Question: I did an new project only with the code shown in the <URL>. I have this :
'''
# app_delegate.rb
class AppDelegate < PM::Delegate
def on_load(app, options)
@menu = open MenuDrawer
end
def show_menu
@menu.show :left
end
end
#menu_drawer.rb
class MenuDrawer < PM::Menu::Drawer
def setup
self.center = HomeScreen.new(nav_bar: true)
self.left = NavigationScreen
self.to_show = [:pan_bezel, :pan_nav_bar]
self.transition_animation = :swinging_door
self.max_left_width = 250
self.shadow = false
end
end
#navigation_screen.rb
class NavigationScreen < ProMotion::TableScreen
def table_data
[{
title: nil,
cells: [{
title: 'OVERWRITE THIS METHOD',
action: :swap_center_controller,
arguments: HomeScreen
}]
}]
end
def swap_center_controller(screen_class)
app_delegate.menu.center_controller = screen_class
end
end
'''
My app is running but there is no sidebar as you can see here :

Did I miss something ?
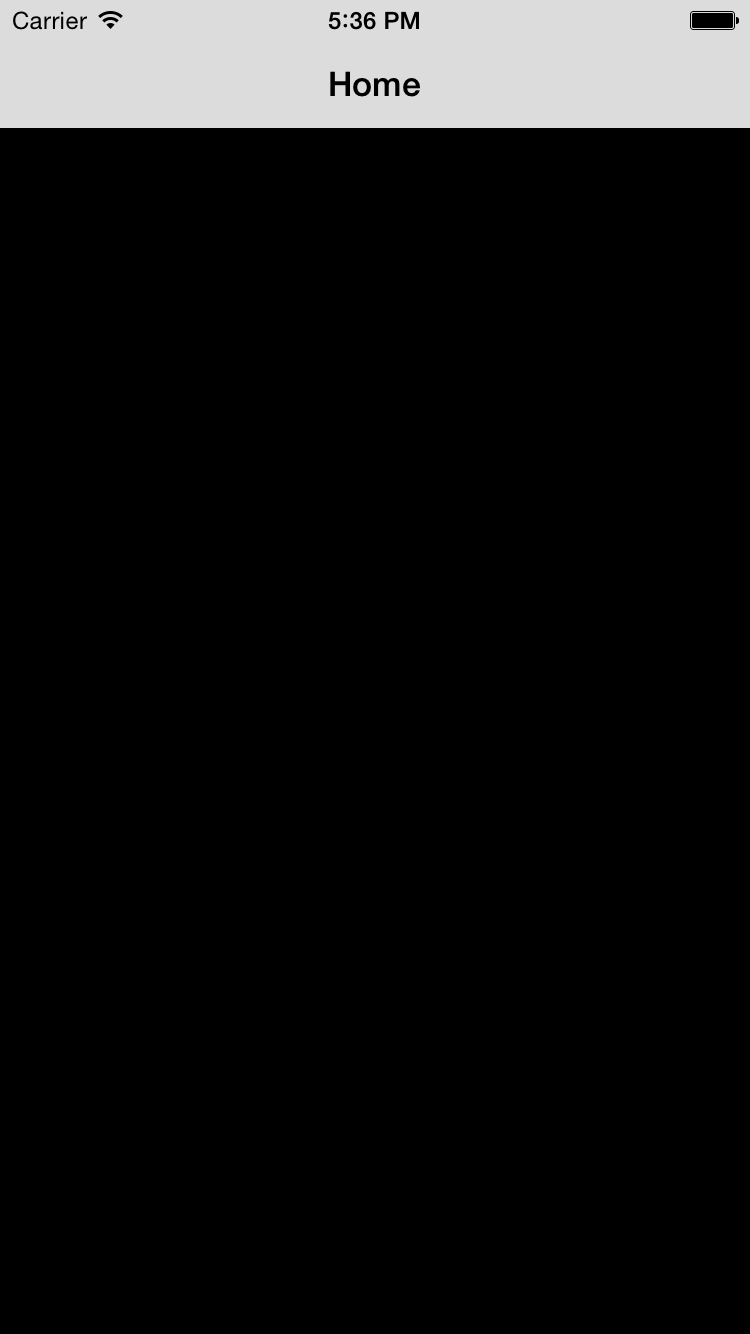
Answer: No. What you have there should be working. You'll have to pan the bezel or nav bar to reveal the left controller (which is hidden when you first open the app). I've been thinking about adding a menu button to the examples to make this a little bit clearer. Here's how that might work:
'''
# home_screen.rb
class HomeScreen < PM::Screen
title "Home"
def on_load
set_nav_bar_button :right, title: "Menu", action: :open_menu
end
def open_menu
app_delegate.show_menu
end
end
# navigation_screen.rb
class NavigationScreen < ProMotion::TableScreen
def table_data
[{
title: nil,
cells: [{
title: 'HomeScreen',
action: :swap_center_controller,
arguments: HomeScreen.new(nav_bar: true)
},{
title: 'HelpScreen',
action: :swap_center_controller,
arguments: HelpScreen.new(nav_bar: true)
}]
}]
end
def swap_center_controller(screen)
app_delegate.menu.center_controller = screen
app_delegate.menu.hide
end
end
'''
Your 'AppDelegate' and 'MenuDrawer' would remain unchanged.